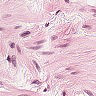
Metastatic tissue present: no